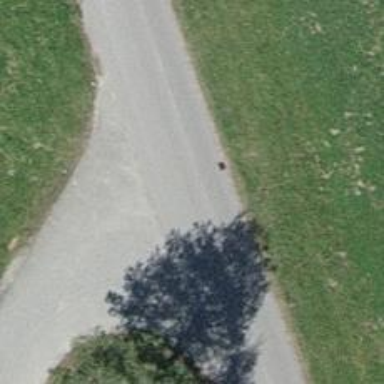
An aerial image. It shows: Asphalt road classified as tertiary.